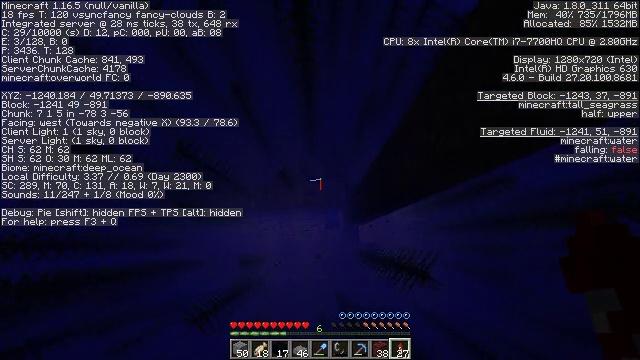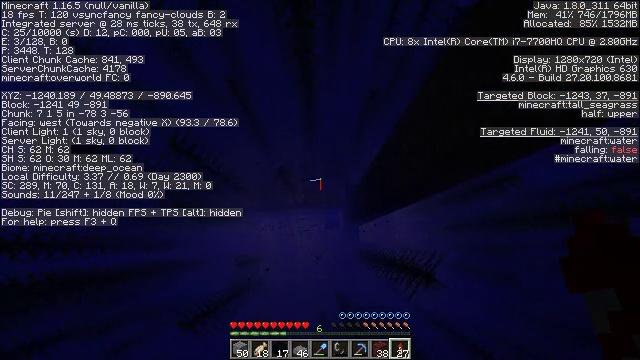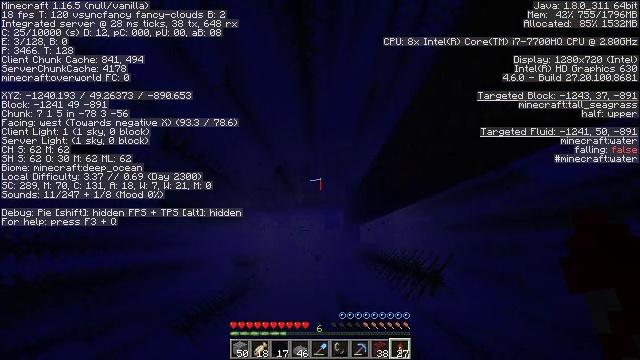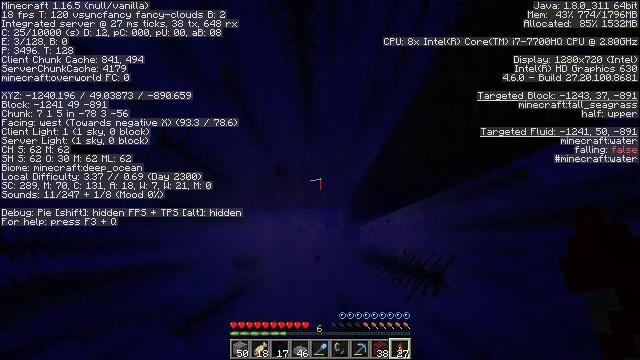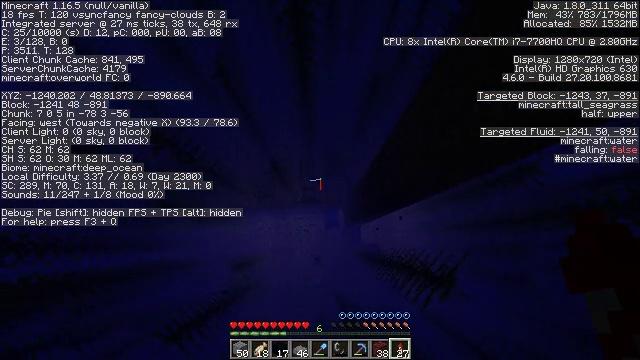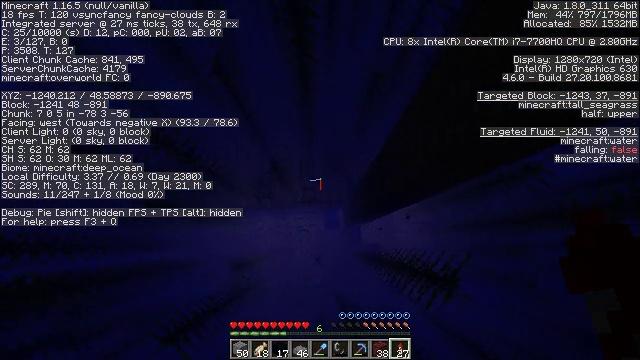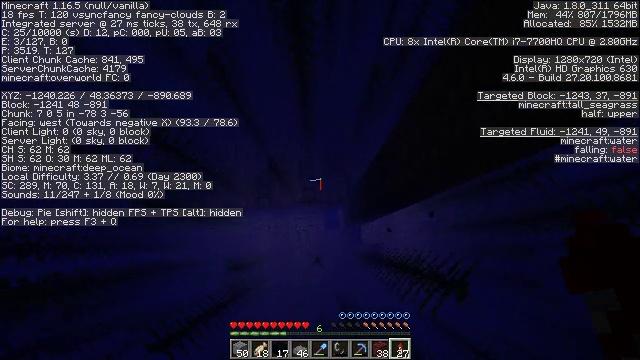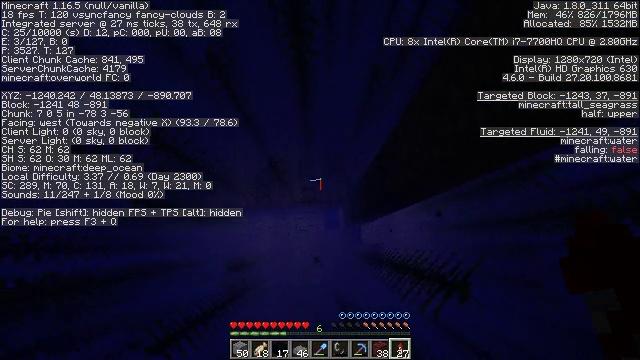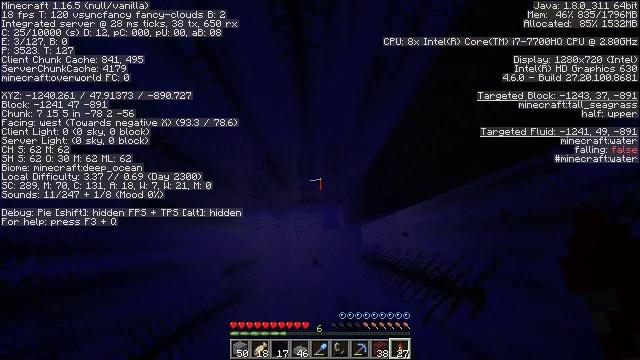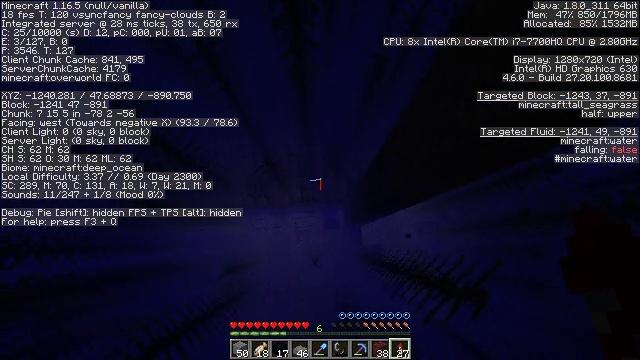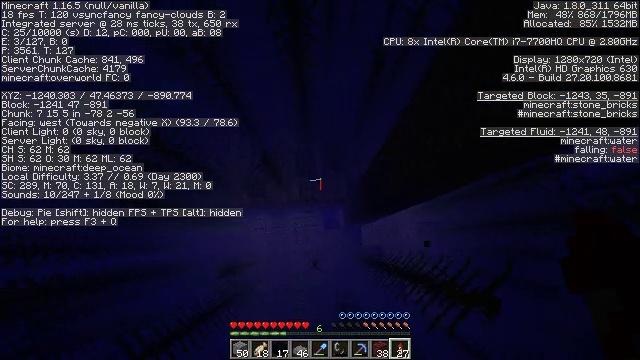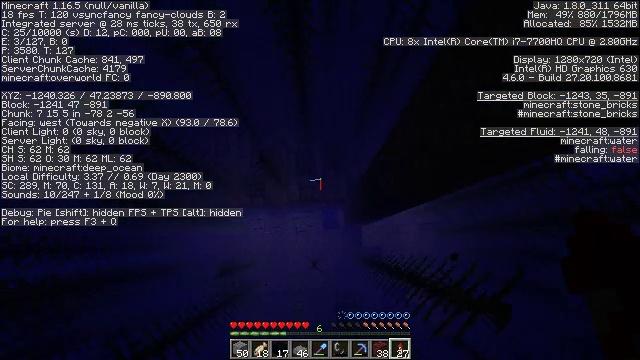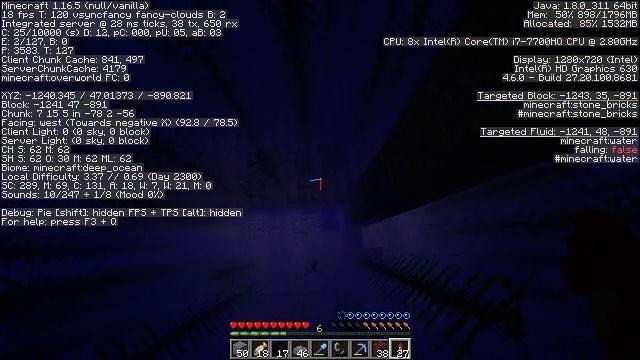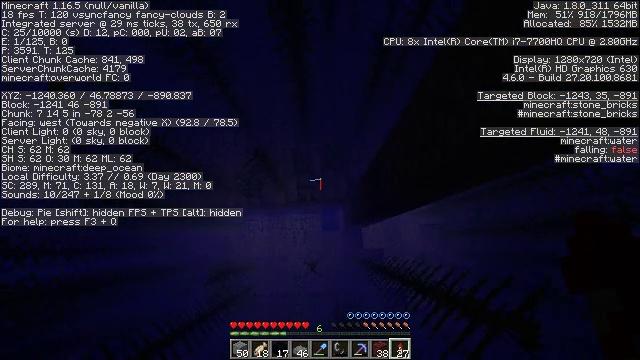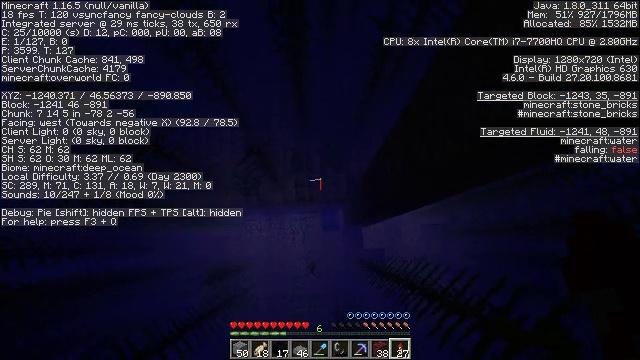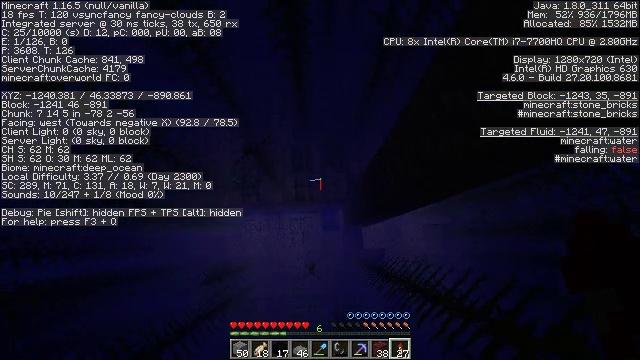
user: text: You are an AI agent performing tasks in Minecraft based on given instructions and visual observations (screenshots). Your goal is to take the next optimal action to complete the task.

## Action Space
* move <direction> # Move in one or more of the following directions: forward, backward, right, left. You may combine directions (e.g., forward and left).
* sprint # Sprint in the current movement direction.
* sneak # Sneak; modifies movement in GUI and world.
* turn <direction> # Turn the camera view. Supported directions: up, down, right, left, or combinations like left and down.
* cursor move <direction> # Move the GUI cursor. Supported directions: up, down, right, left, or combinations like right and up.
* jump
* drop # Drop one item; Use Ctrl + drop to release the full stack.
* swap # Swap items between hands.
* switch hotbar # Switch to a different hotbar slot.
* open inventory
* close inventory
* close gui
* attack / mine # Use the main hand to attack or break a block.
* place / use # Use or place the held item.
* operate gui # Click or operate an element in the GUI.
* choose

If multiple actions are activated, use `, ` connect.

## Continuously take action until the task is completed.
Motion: motion action
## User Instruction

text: Collect black concrete powder by breaking it.
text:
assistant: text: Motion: sneak
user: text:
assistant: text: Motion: sneak
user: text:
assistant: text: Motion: sneak
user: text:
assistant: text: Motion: move forward, sneak
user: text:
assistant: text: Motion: move forward and move right, sneak
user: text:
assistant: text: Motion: move forward and move right, sneak
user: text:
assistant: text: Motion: move forward and move right, sneak
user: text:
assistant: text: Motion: move forward and move right, sneak
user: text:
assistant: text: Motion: move forward and move right, sneak
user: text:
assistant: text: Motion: move forward and move right, sneak
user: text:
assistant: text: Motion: move forward and move right, sneak
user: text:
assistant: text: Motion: sneak
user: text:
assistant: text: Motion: sneak
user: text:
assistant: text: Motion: sneak
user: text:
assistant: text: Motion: sneak
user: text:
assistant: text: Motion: move right, sneak
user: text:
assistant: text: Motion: move forward and move right, sneak
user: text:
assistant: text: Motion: move forward and move right, sneak
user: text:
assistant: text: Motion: move forward and move right, sneak
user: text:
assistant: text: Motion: move right, sneak
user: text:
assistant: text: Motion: move right, sneak
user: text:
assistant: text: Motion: sneak
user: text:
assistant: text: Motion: sneak
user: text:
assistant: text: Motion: sneak
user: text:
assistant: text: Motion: sneak
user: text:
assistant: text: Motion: move forward and move right, sneak
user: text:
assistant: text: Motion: move forward and move right, sneak
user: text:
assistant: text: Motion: move forward and move right, sneak
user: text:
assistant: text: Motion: move forward and move right, sneak
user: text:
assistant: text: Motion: move forward and move right, sneak